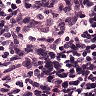
Metastatic tissue present: no